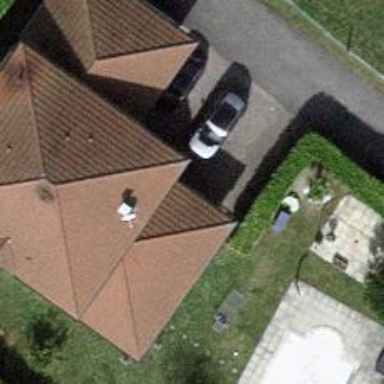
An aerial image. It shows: Driveway made of paving stones.